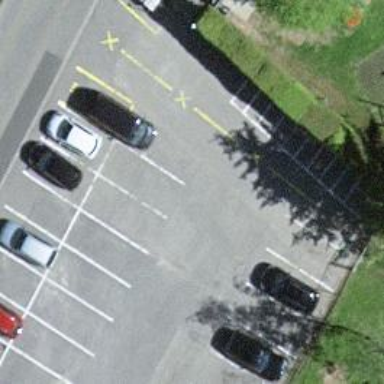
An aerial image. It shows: Road serving as parking aisle.